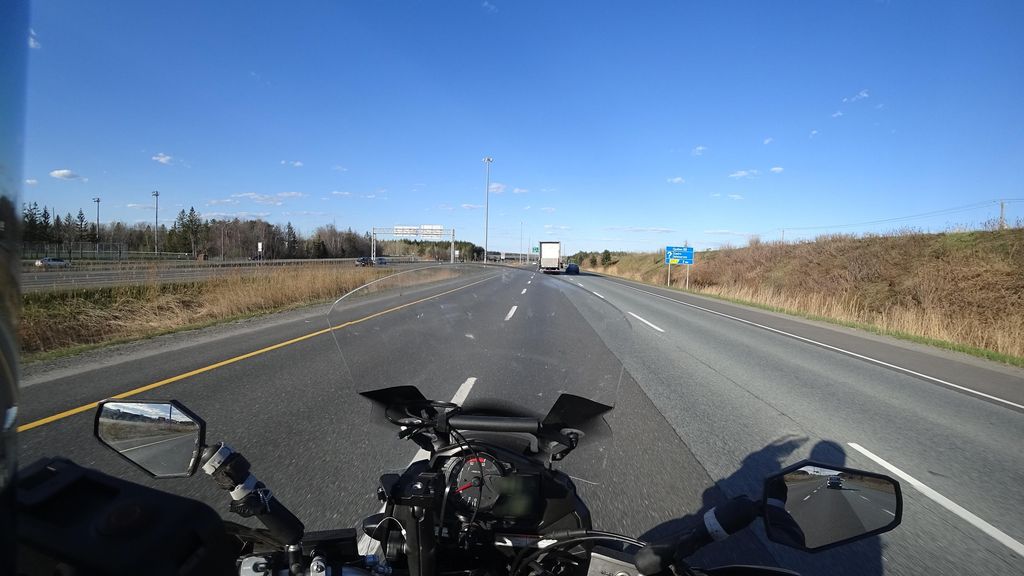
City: quebec_city